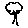
Label: tree